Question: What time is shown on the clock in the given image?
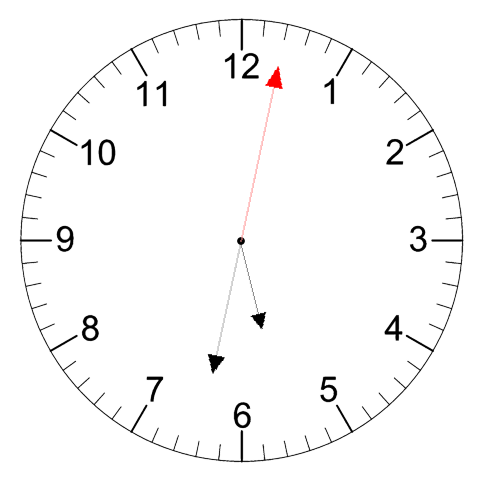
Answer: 05:32:02